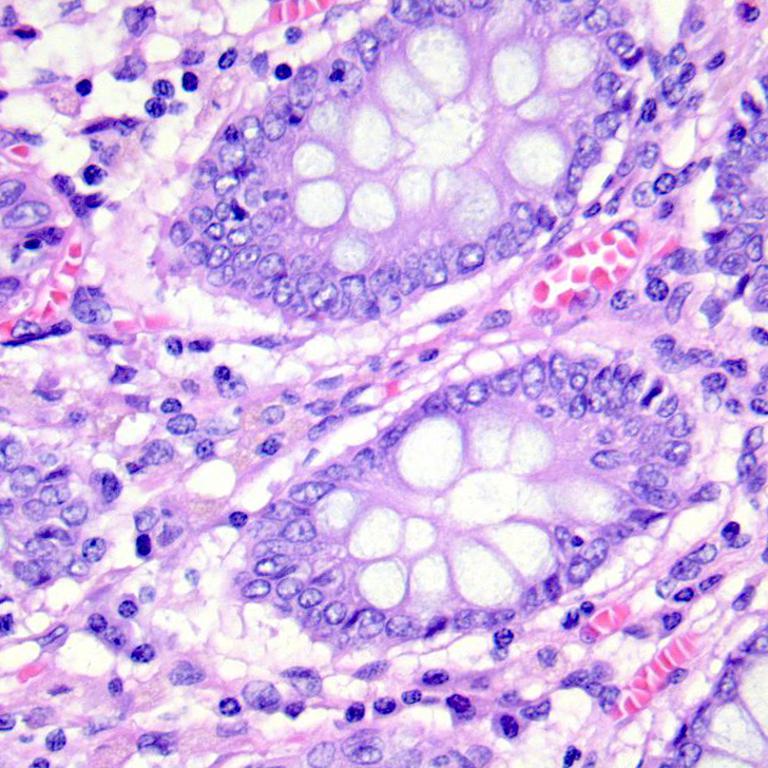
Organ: colon
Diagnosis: benign